Aerial crown-view tile of a tropical tree (Barro Colorado Island, Panama), acquired 20240918:
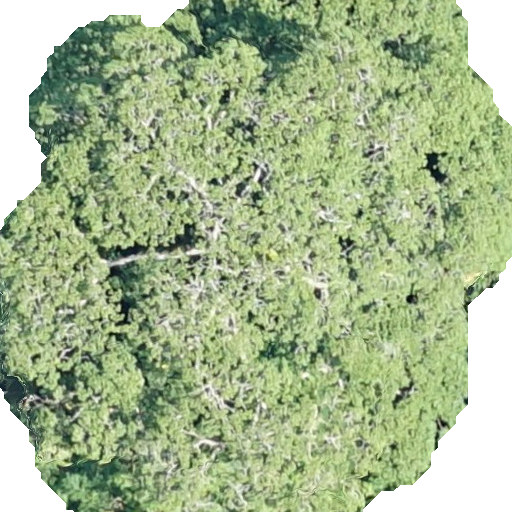
Species: Sterculia apetala
GBIF accepted scientific name: Sterculia apetala
Crown area: 397.116 m²